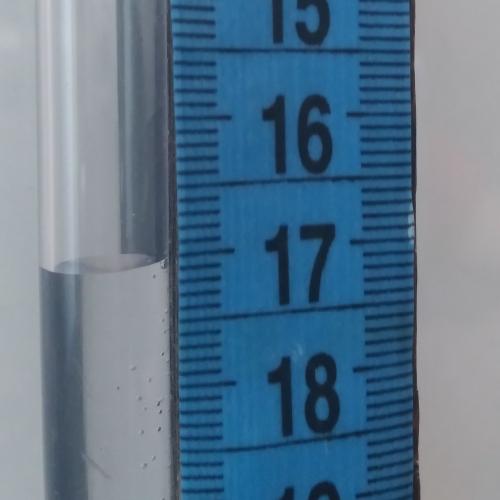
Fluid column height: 17.0 cm